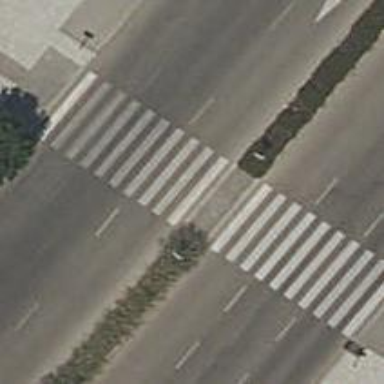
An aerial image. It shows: Uncontrolled crossing on the road.